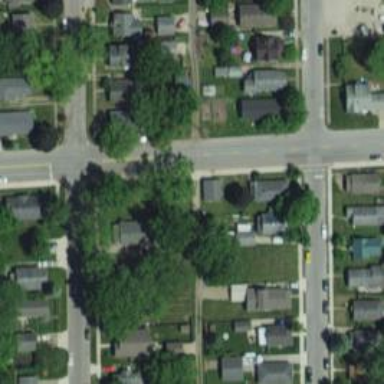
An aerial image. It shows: Alley classified as service road.